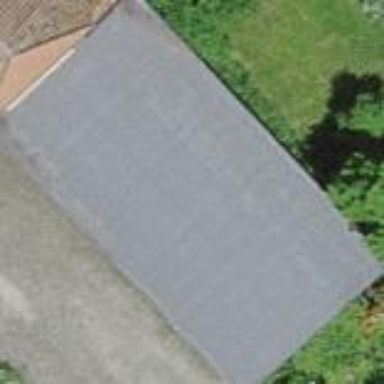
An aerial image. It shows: Garage building.